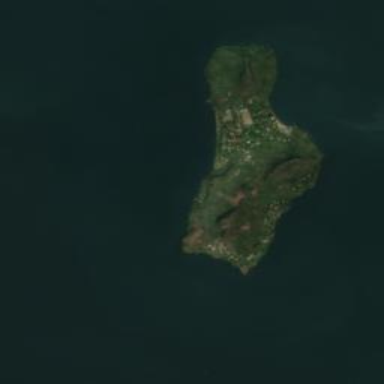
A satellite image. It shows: Image showing island.